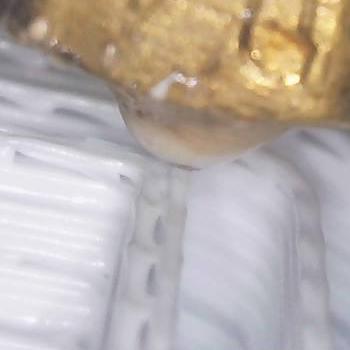
Flow rate: 47%